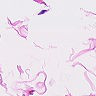
Metastatic tissue present: no